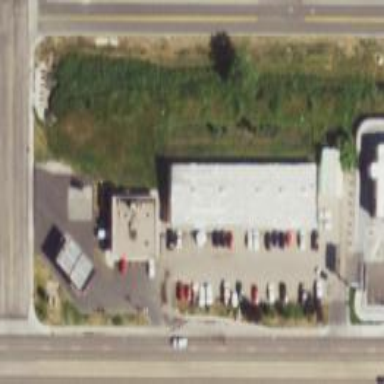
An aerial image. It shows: Convenience shop.